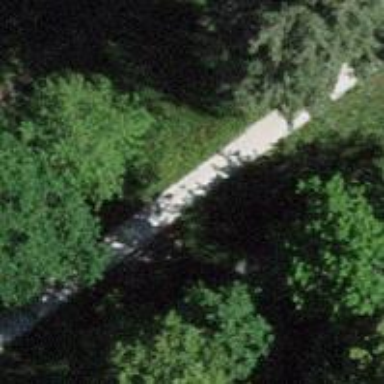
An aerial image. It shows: Bench.